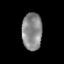
Tissue: prostate
Cell type: Epithelial cells
Senescence score: 0.2818
Nuclear area (px): 738
Mean DAPI intensity: 136.135